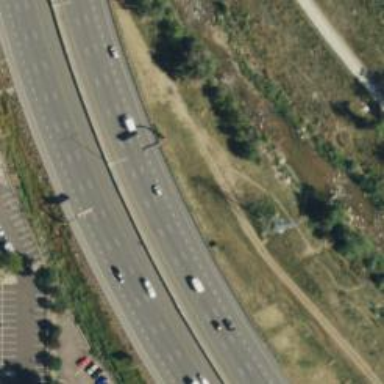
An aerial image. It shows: View of motorway.